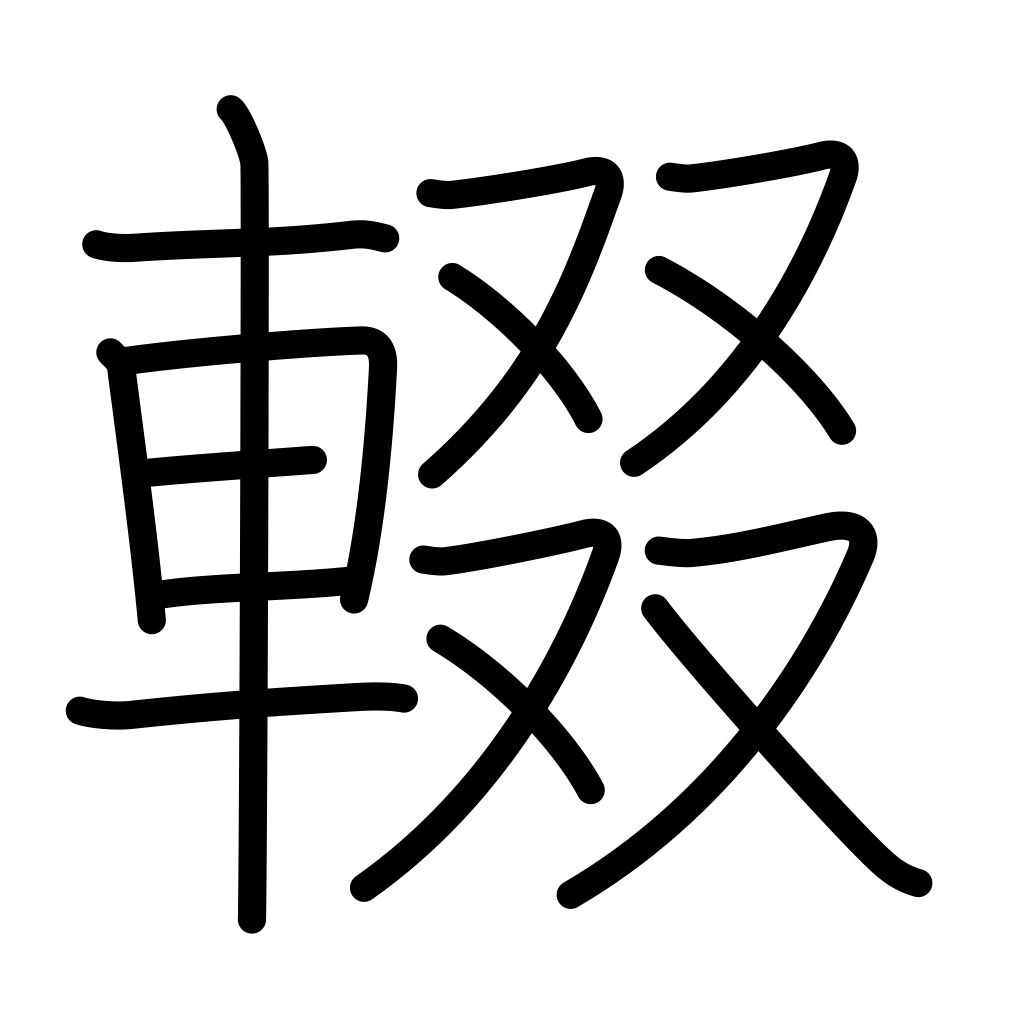
Meaning: stop, mend